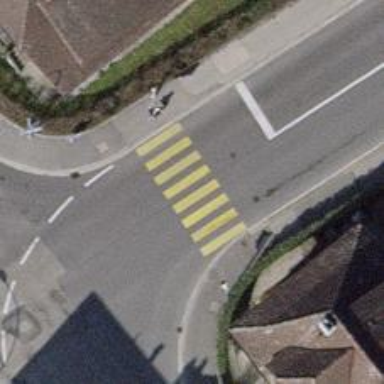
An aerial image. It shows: Marked asphalt footway with zebra crossing.